Field crop: maize
Growth stage: 1
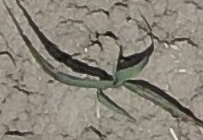
Species: sorghum